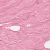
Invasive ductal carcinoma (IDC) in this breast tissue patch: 0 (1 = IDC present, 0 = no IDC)